Field crop: tomato
Growth stage: 1
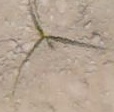
Species: cyperus